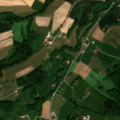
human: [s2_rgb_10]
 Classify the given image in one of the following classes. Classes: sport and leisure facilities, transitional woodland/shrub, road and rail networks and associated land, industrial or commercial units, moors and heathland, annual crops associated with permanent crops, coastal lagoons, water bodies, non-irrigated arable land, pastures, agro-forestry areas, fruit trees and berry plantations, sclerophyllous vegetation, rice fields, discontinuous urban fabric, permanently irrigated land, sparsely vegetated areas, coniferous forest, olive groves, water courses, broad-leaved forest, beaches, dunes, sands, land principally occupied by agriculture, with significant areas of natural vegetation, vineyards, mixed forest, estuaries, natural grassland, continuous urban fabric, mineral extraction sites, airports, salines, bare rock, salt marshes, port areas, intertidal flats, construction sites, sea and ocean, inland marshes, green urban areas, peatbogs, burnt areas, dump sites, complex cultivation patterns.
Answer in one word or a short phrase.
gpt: pastures, complex cultivation patterns, land principally occupied by agriculture, with significant areas of natural vegetation, mixed forest